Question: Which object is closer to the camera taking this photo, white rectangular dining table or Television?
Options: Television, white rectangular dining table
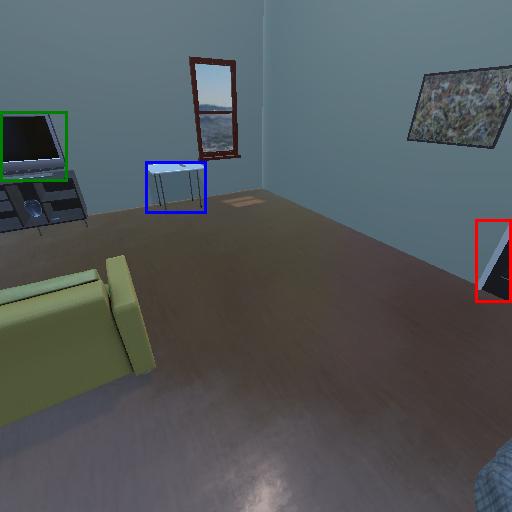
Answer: Television